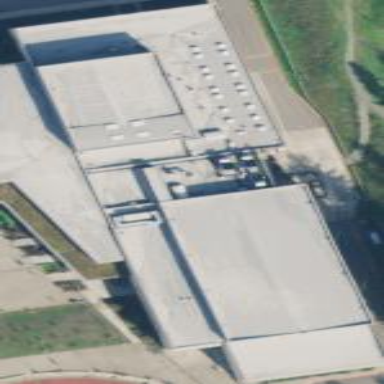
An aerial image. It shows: Building with flat tar paper roof colored in silver. The overall building color is wheat.